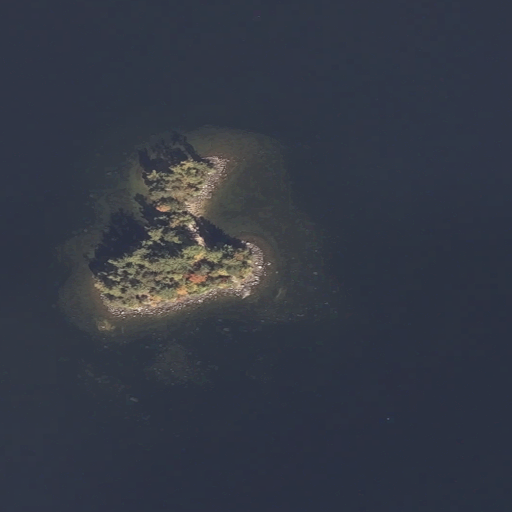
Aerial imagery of island in Maine named Outer Island containing open water and evergreen forest